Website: apple
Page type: address-validator
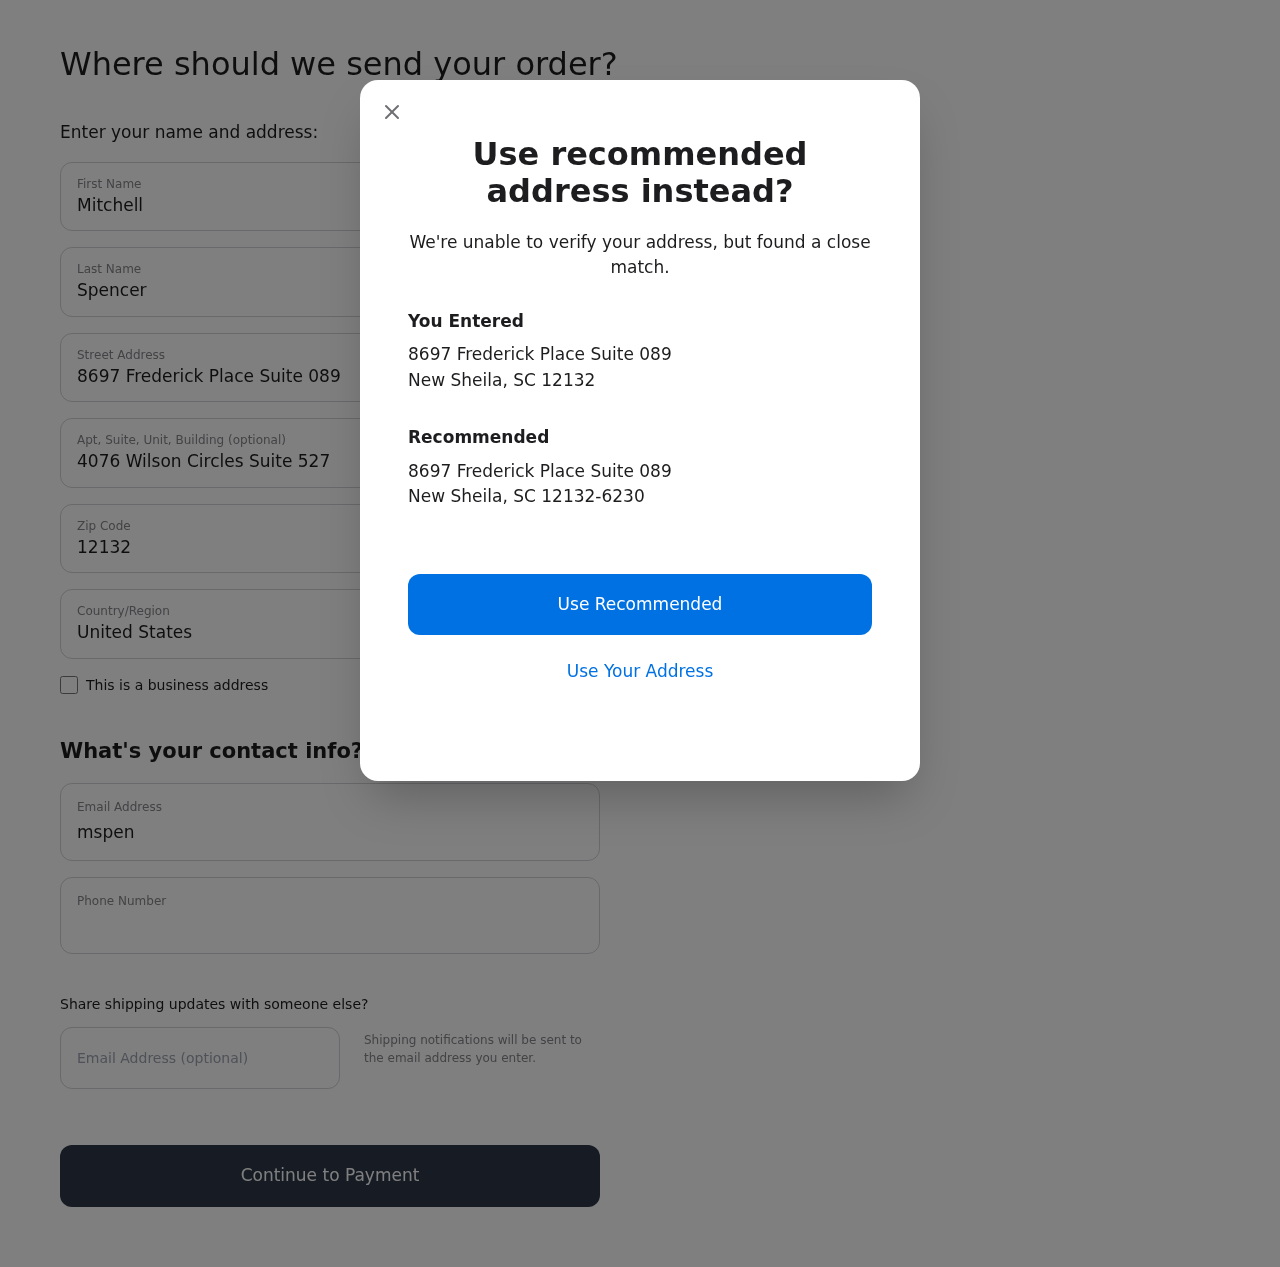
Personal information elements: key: PII_CITY
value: New Sheila
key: PII_COUNTRY
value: United States
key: PII_EMAIL
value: mspencer@hotmail.com
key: PII_FIRSTNAME
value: Mitchell
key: PII_GIFT_EMAIL
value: hchen@yahoo.com
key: PII_LASTNAME
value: Spencer
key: PII_PHONE
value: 5827062260
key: PII_POSTCODE
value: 12132
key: PII_POSTCODE_FULL
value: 12132-6230
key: PII_STATE_ABBR
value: SC
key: PII_STREET
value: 8697 Frederick Place Suite 089
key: PII_STREET2
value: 8697 Frederick Place Suite 089
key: PII_STREET2
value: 4076 Wilson Circles Suite 527
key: PII_CITY2
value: New Sheila
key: PII_STATE_ABBR2
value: SC